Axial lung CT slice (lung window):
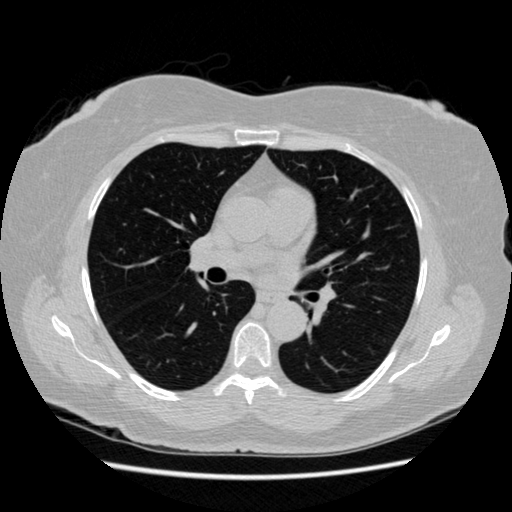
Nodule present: no